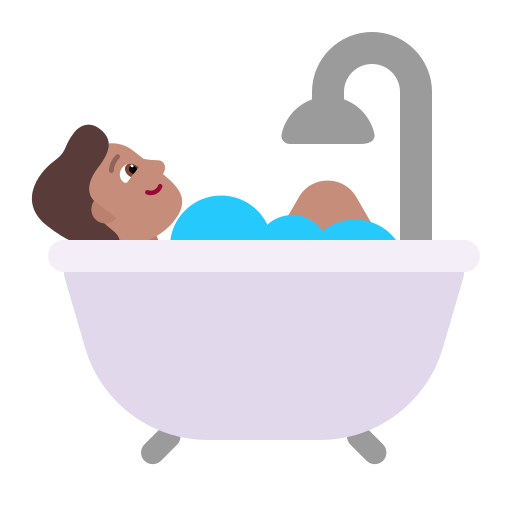
person taking bath flat